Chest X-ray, AP view. Patient: 55 years old, sex M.
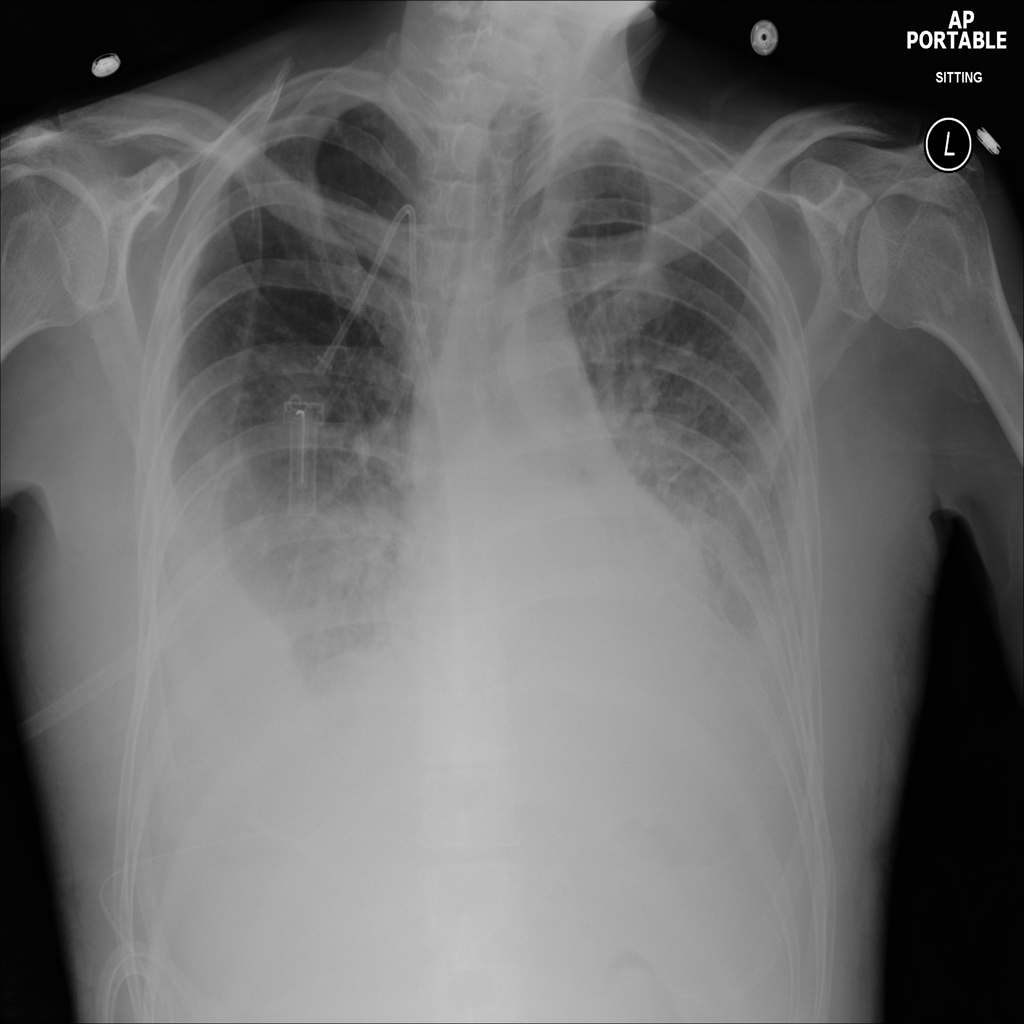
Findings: Effusion, Infiltration